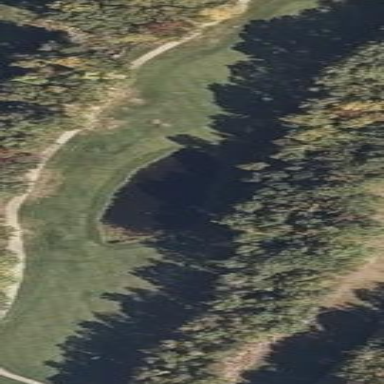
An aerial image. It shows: Scenic golf fairway.